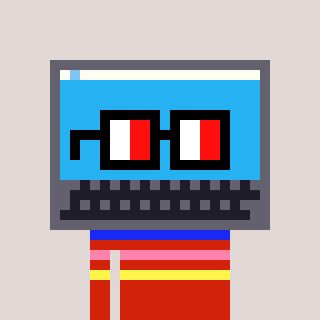
a pixel art character with square glasses with black frames and red eyes, a laptop-shaped head and a red-colored body on a warm background